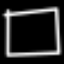
Label: square